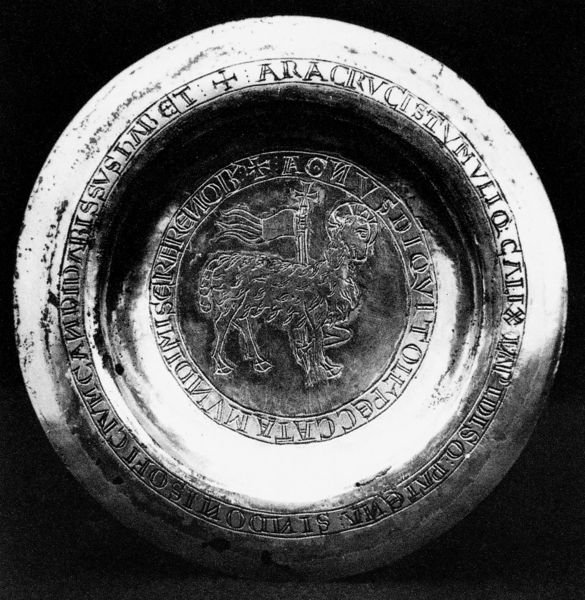
Titel: Hubert Walter von Canterbury´s Patene /Agnus Dei
Standort: Fundort: Canterbury, Kathedrale/ Trinity Chapel (EU - GB)
Institution: Canterbury, cathedral of Christ Church, Schatzkammer
Schlagwörter: schale, schüssel, teller, krug, fahne, metall, foto, schaf, becken, buchstaben, heiligenschein, metallschüssel, löwe, christentum, latein, taufbecken, spruchband, ritzung, spätantike, mittelaltel, ziselei, reichslöwe